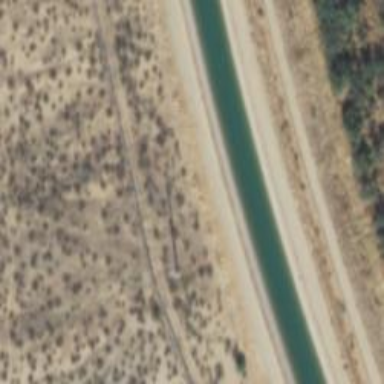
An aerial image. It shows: Canal.